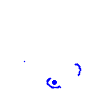
Particle: electron